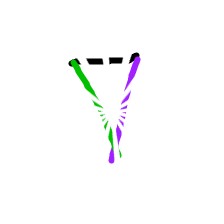
Shape: triangle